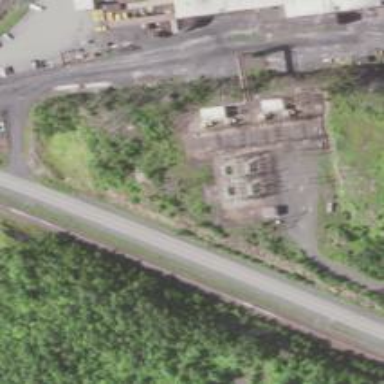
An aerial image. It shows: Industrial substation.